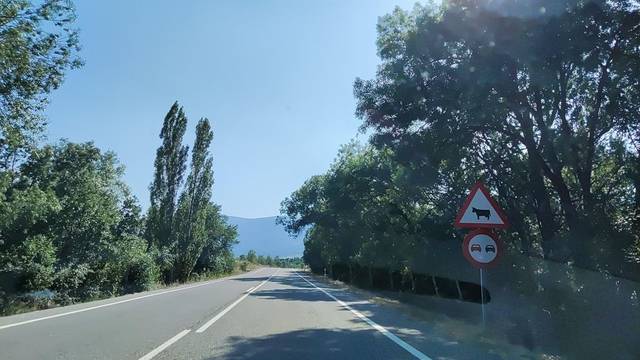
Region: Spain
Coordinates: 40.915, -3.861